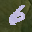
Label: 6